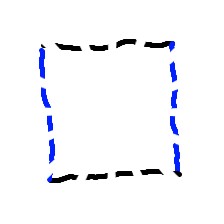
Shape: square